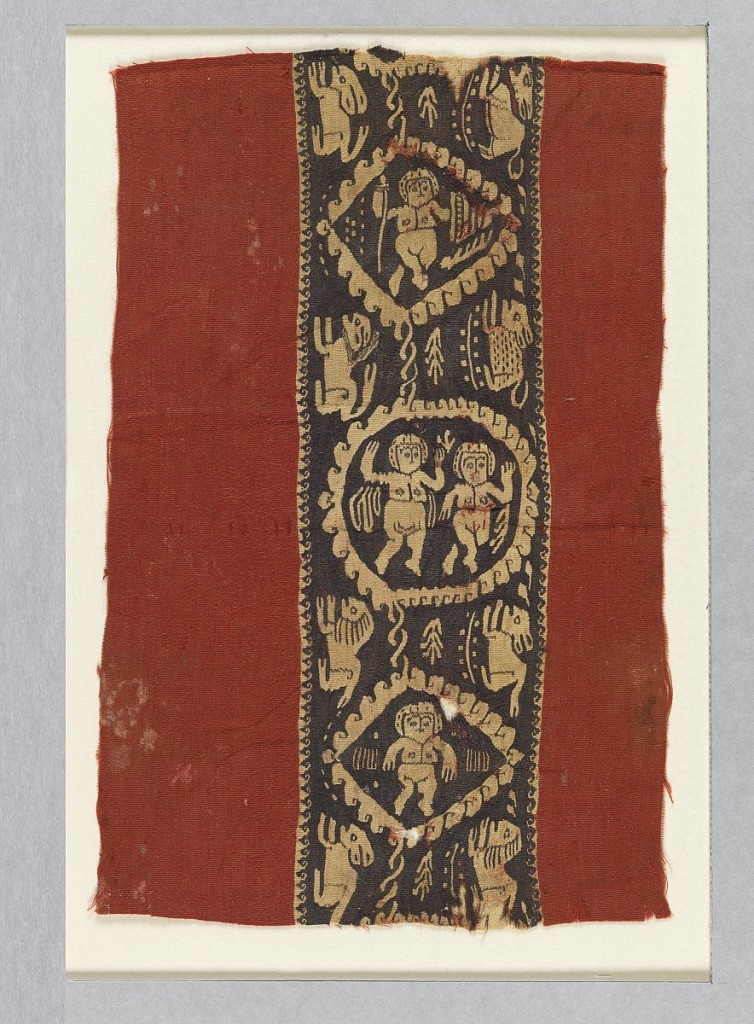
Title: Band from a garment or hanging
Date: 6th–7th century
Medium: wool Technique: slit tapestry with supplementary weft wrapping.
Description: A band showing naked figures within circular and square outlines on purple with a deep red background.